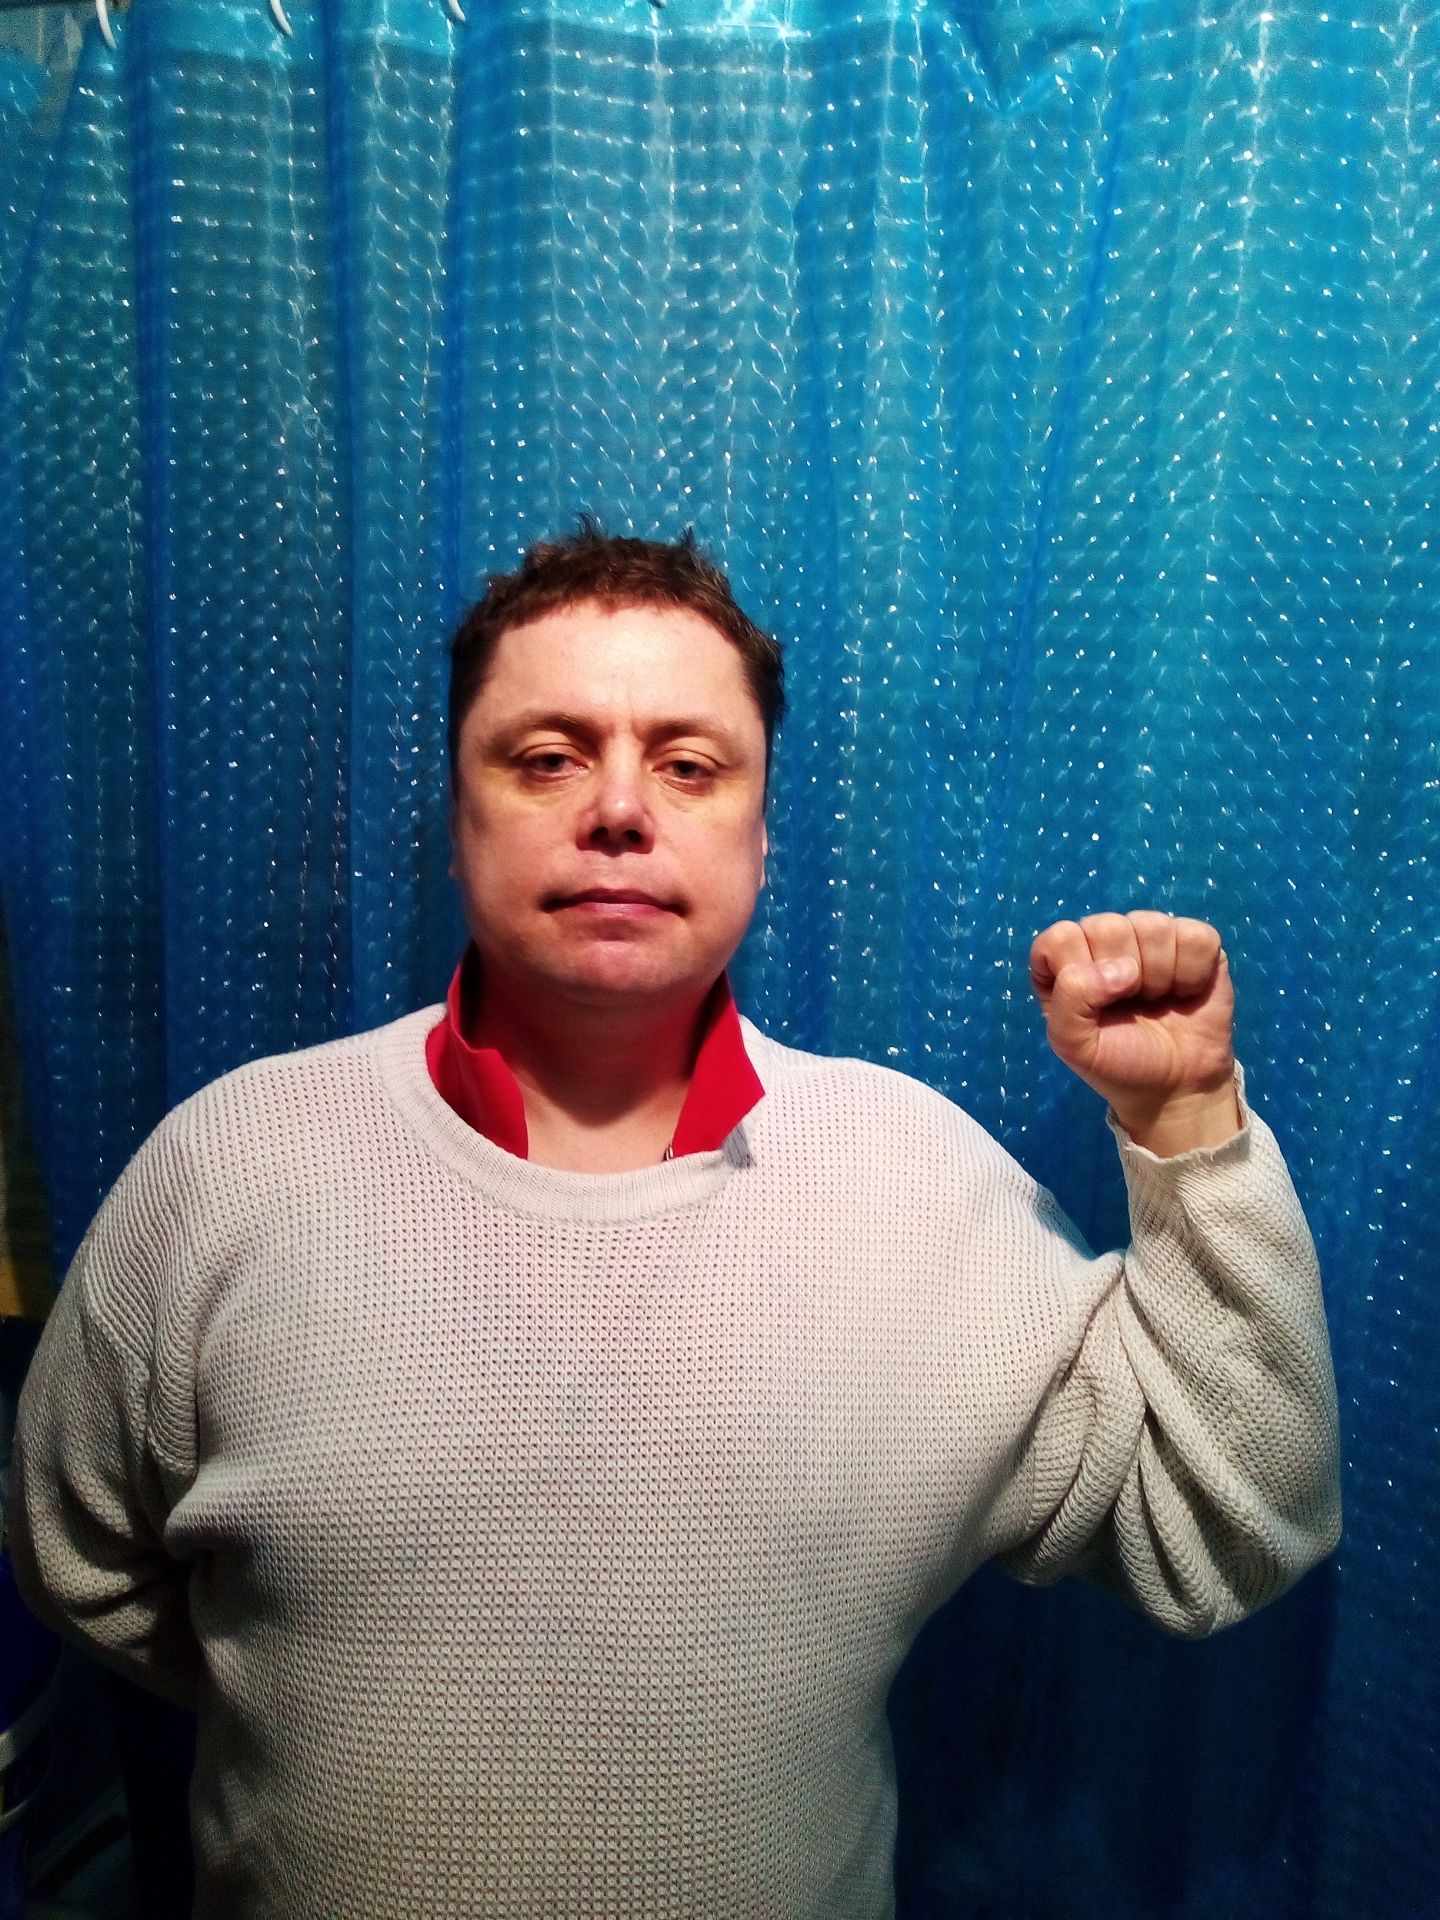
Label: clear